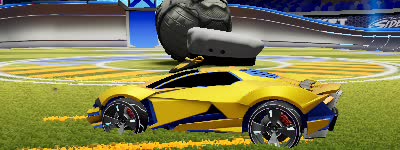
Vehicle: werewolf